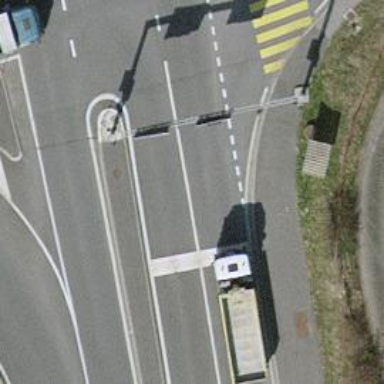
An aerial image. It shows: Road with traffic signals.